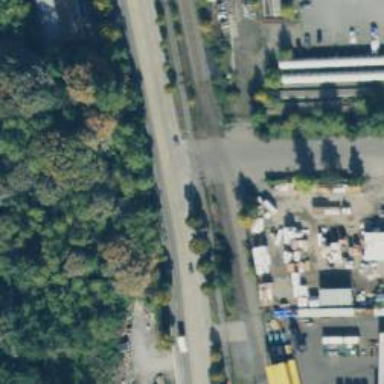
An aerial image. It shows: Railway level crossing.